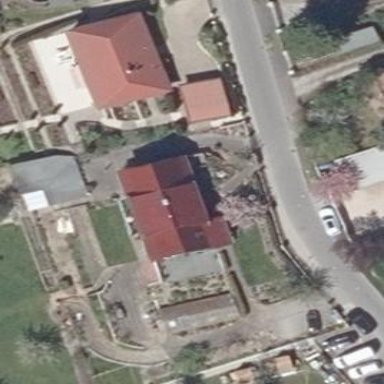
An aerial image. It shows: Detached building.